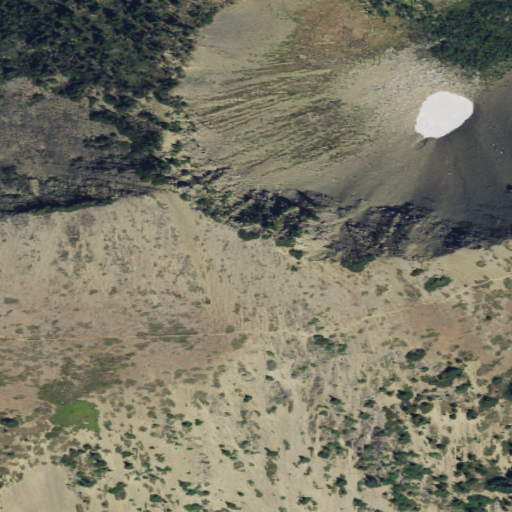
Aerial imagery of mountain in Washington named Maiden Peak containing barren land, evergreen forest, shrub, and grassland